Question: While I was messing around with 'javafx', I've encountered such a thing:
I created a 'GridPane', wrapped it in a 'ScrollPane' and filled with 'Buttons', but changed 'RowConstraints' and 'ColumnConstraints' for 'GridPane' beforehand.
The problem is that horizontal scrollbar looks inadequate. I believe that it's a 'GridPane' that fat, but how it happens like that?

However vertical scrollbar is perfectly fine.
'sample.fxml'
'''
<AnchorPane prefHeight="400.0" prefWidth="600.0" xmlns="http://javafx.com/javafx/9.0.1" xmlns:fx="http://javafx.com/fxml/1" fx:controller="SampleController">
<children>
<ScrollPane AnchorPane.bottomAnchor="0.0" AnchorPane.leftAnchor="0.0" AnchorPane.rightAnchor="0.0" AnchorPane.topAnchor="0.0">
<content>
<GridPane fx:id="gridPane" AnchorPane.bottomAnchor="0.0" AnchorPane.leftAnchor="0.0" AnchorPane.rightAnchor="0.0" AnchorPane.topAnchor="0.0">
<columnConstraints>
<ColumnConstraints hgrow="SOMETIMES" minWidth="10.0" prefWidth="100.0" />
</columnConstraints>
</GridPane>
</content>
</ScrollPane>
</children>
</AnchorPane>
'''
'sampleController.java'
'''
public class SampleController {
@FXML public GridPane gridPane;
@FXML
public void initialize(){
RowConstraints rowConstraints = new RowConstraints(10.0, 40, 40);
ColumnConstraints columnConstraints = new ColumnConstraints(10.0, 40, 40);
int i=0,j=0;
for(i=0; i<50; i++){
gridPane.getRowConstraints().add(i, rowConstraints);
for(j=0; j<30; j++) {
gridPane.getColumnConstraints().add(j, columnConstraints);
Button btn = new Button(Integer.toString(j+1));
btn.setPrefSize(40, 40);
gridPane.add(btn, j, i);
}
}
}
}
'''
'Dashboard.java'
'''
public class sample extends Application{
public static void main(String[] args){
launch(args);
}
@Override
public void start(Stage stage) throws Exception {
Parent root = FXMLLoader.load(getClass().getResource("sample.fxml"));
Scene scene = new Scene(root, 300, 275);
stage.setTitle("FXML Welcome");
stage.setScene(scene);
stage.show();
}
}
'''
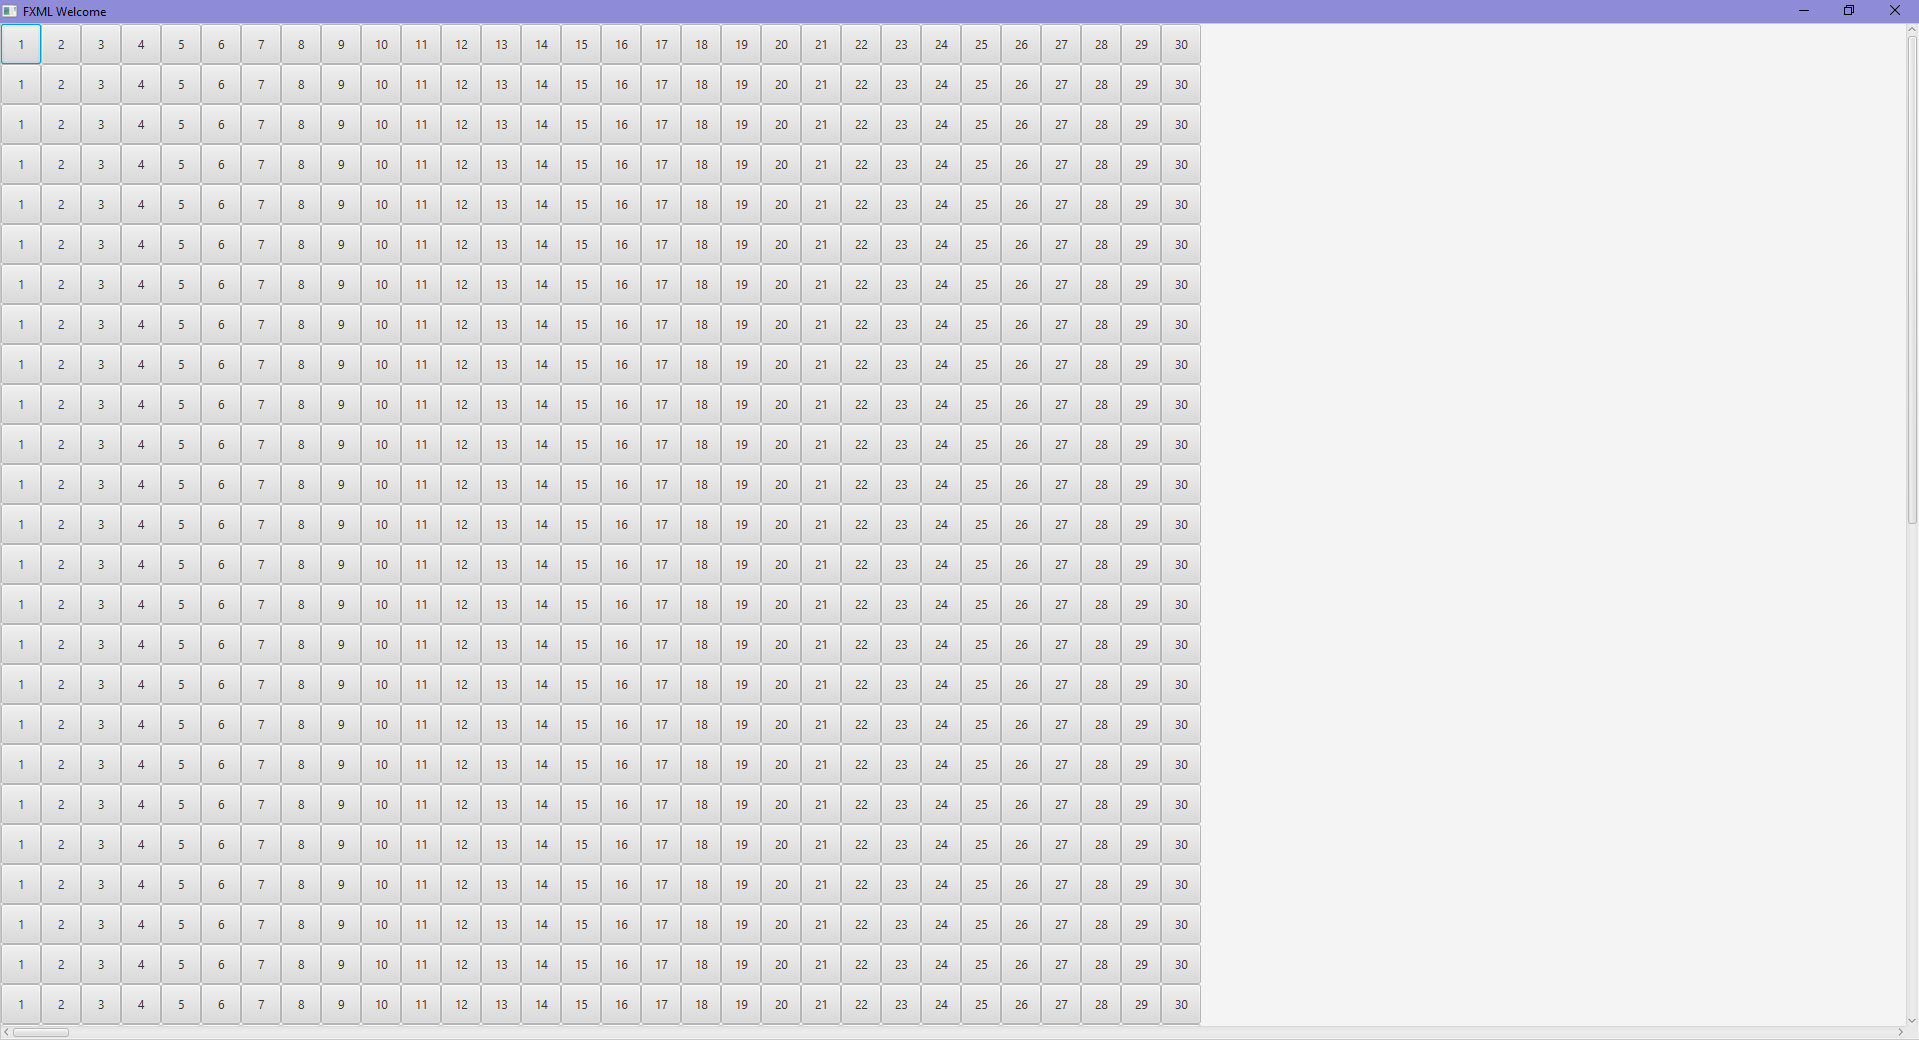
Answer: You're adding the column column constraints for every row which means in the end you'll have '50 * 30 = 1500' constraints instead of '30'. You'll need to add the column constraints in a loop outside of the row loop. Furthermore assuming the constraint lists are empty before you add your constraints, you do not need to specify the index to insert to, since 'add' also inserts to the end of the 'List'. Please check, if you really need the column constraint created in the fxml, since the code becomes a bit simpler, if you do not need to insert the column constraint as second last element of the list:
'''
for (int i = 0; i < 30; i++) {
gridPane.getColumnConstraints().add(columnConstraints);
}
for(int i = 0; i < 50; i++){
gridPane.getRowConstraints().add(rowConstraints);
for(int j = 0; j < 30; j++) {
Button btn = new Button(Integer.toString(j + 1));
btn.setPrefSize(40, 40);
gridPane.add(btn, j, i);
}
}
'''
BTW: Note that 'AnchorPane' constraints do not have any effect on nodes that are not children of a 'AnchorPane'; you can safely remove those constraints from the 'GridPane' in the fxml.